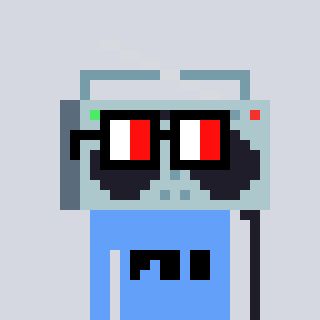
a pixel art character with square glasses with black frames and red eyes, a boombox-shaped head and a blue-colored body on a cool background